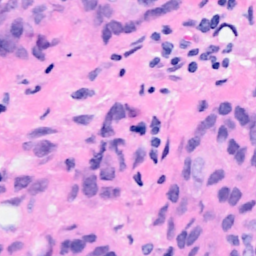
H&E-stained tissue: Breast